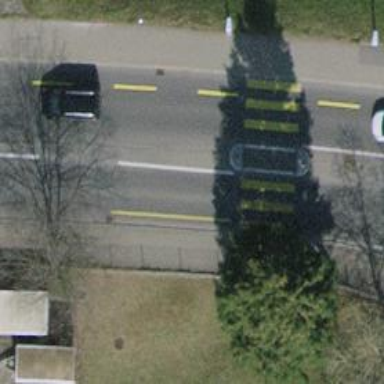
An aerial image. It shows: Kerb barrier.